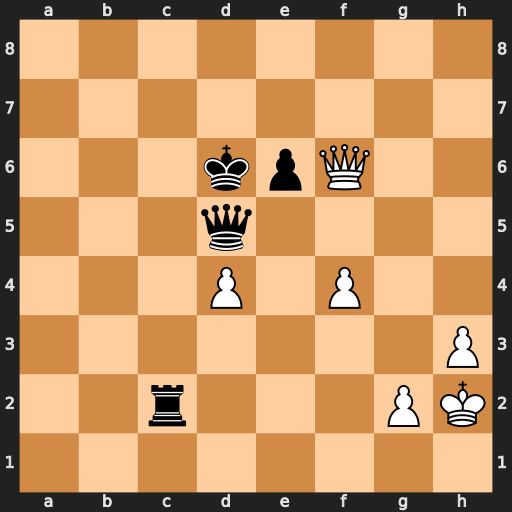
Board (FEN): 8/8/3kpQ2/3q4/3P1P2/7P/2r3PK/8
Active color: w
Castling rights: -
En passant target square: -
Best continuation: Qd8+ Kc6 Qc8+